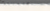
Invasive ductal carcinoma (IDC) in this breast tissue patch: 0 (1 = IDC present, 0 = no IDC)